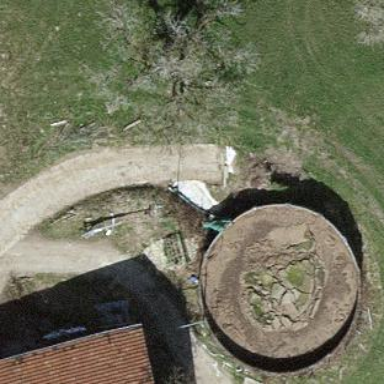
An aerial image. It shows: Building with storage tank.